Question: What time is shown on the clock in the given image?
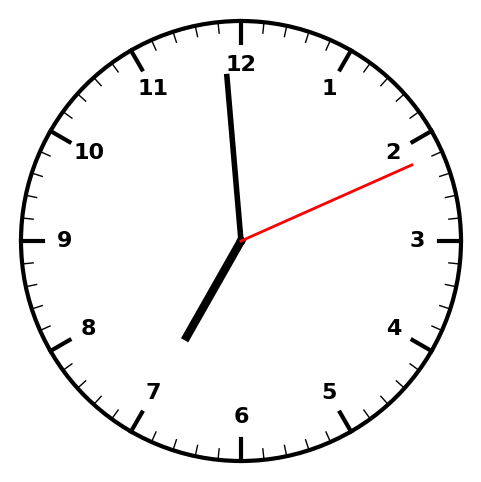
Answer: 06:59:11